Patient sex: M
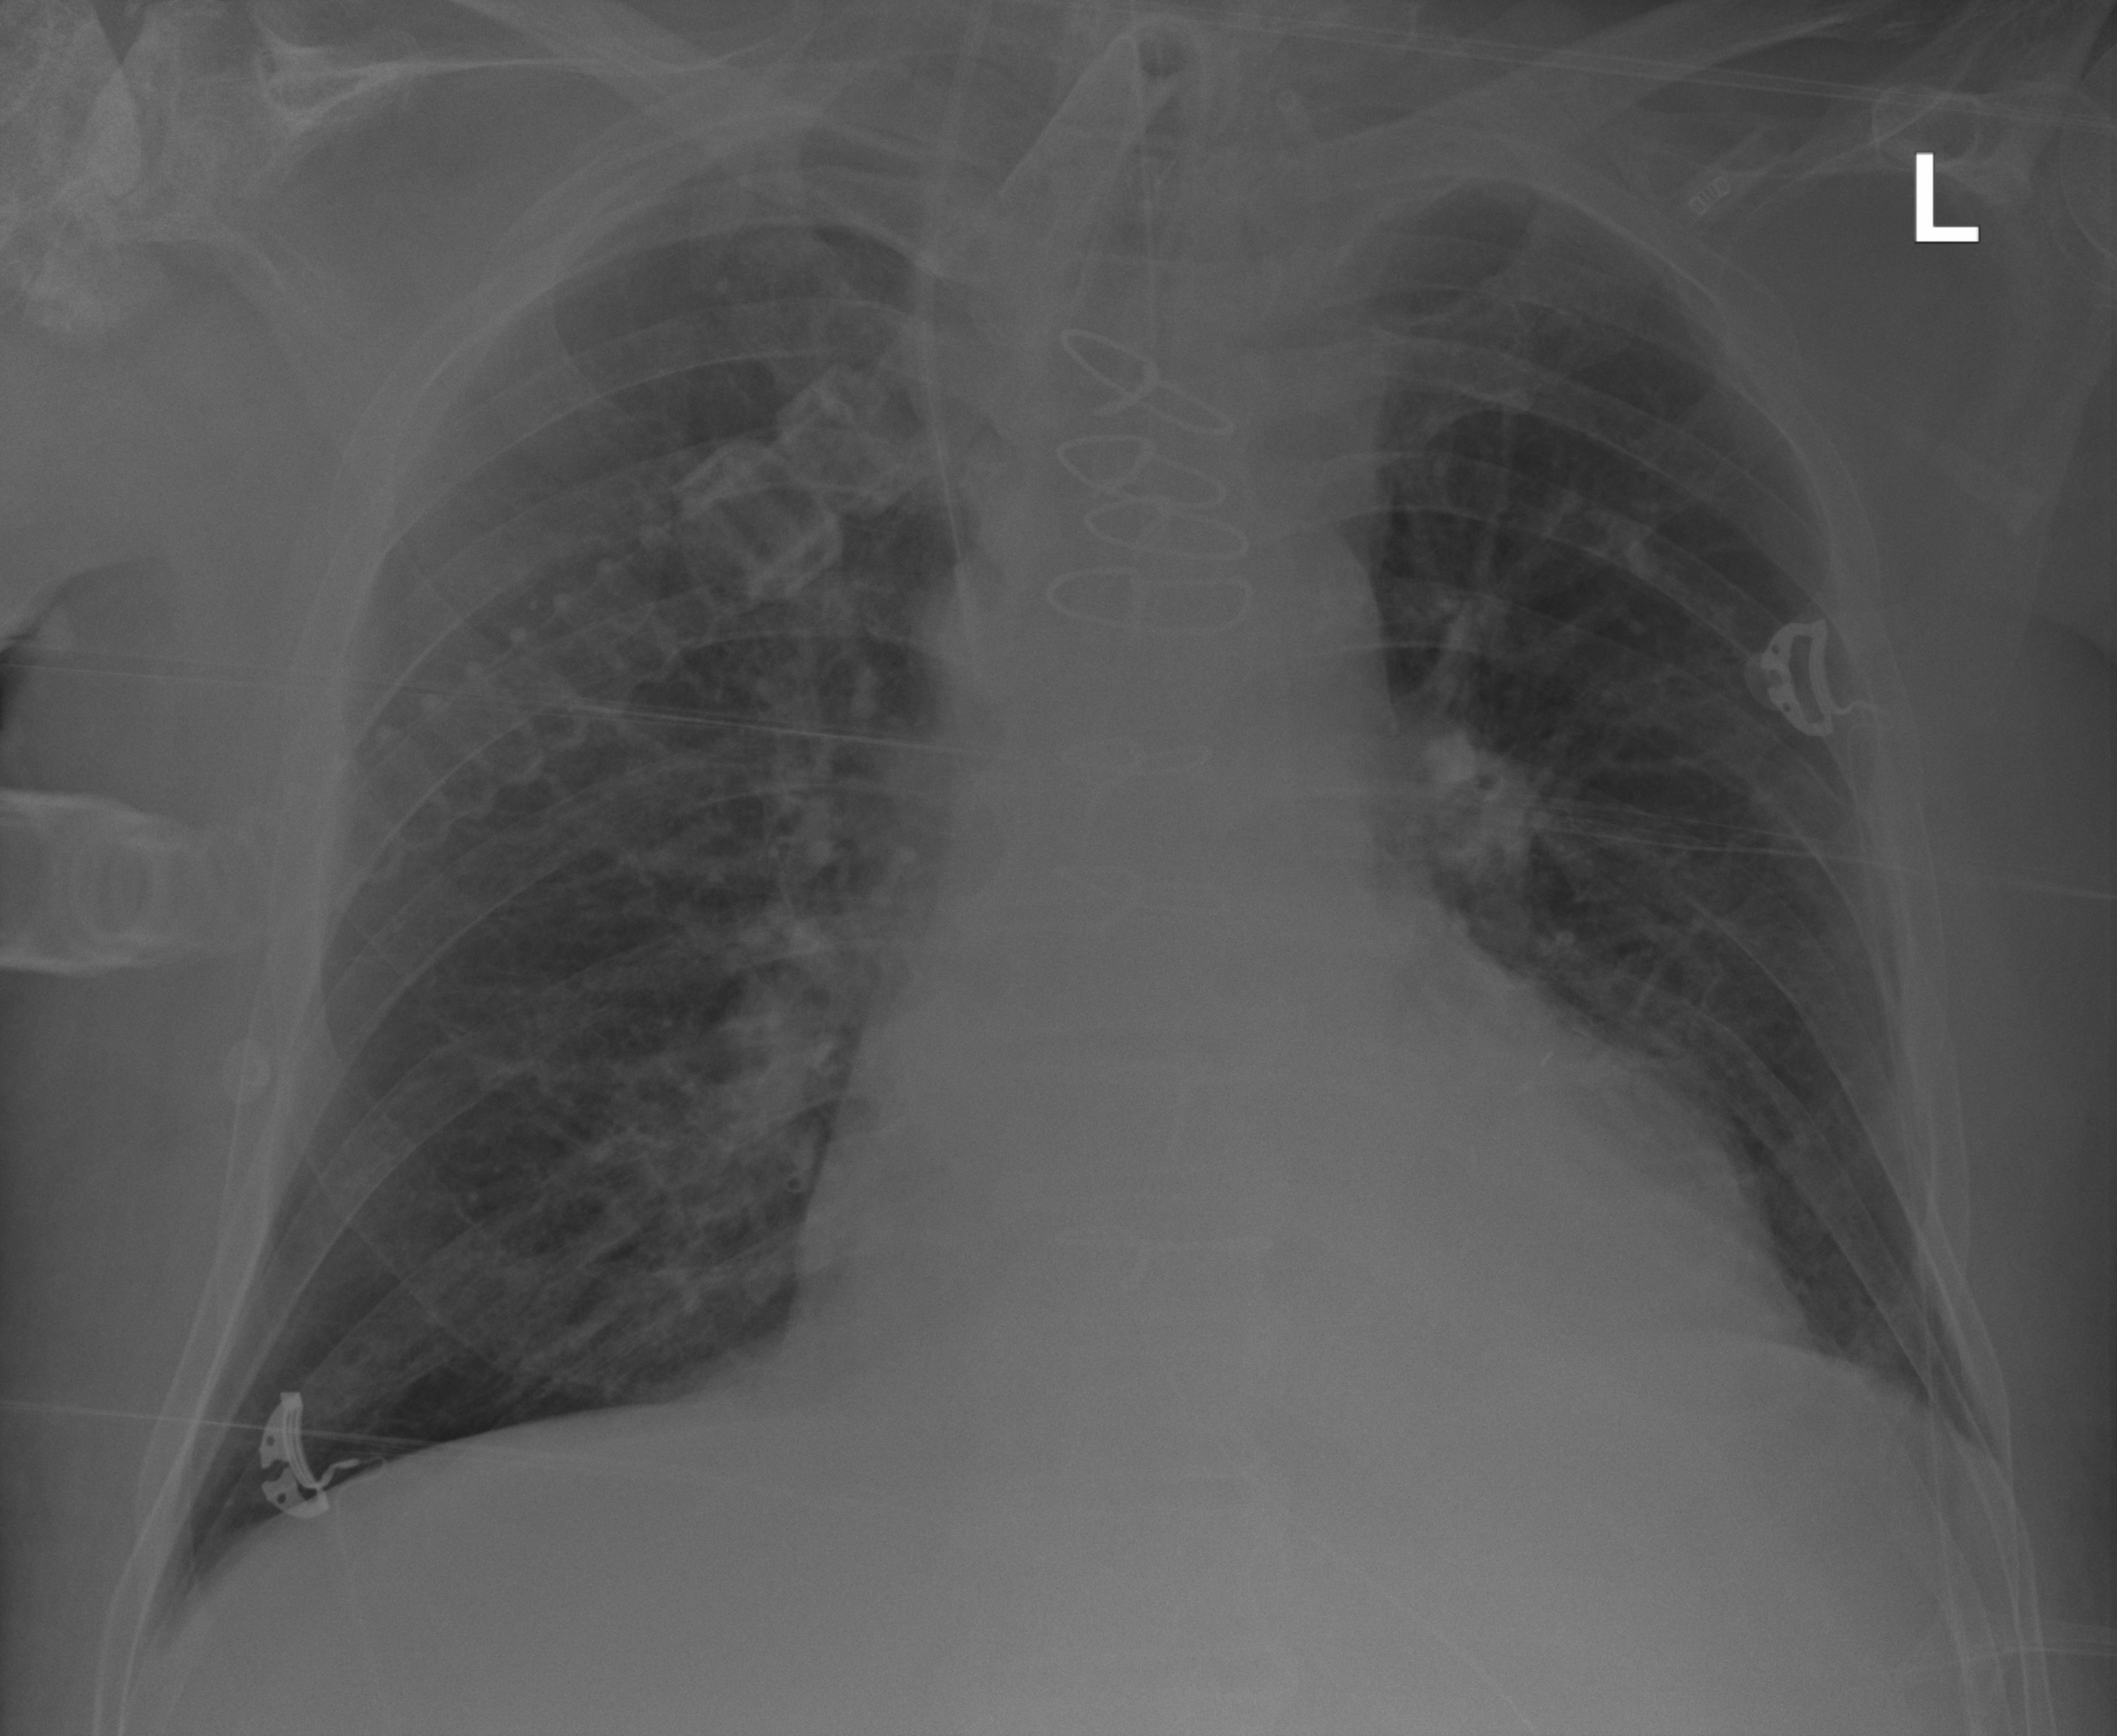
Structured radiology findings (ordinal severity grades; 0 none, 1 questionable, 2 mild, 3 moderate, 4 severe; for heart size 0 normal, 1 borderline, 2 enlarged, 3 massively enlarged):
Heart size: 0
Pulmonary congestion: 2
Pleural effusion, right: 0
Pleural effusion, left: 0
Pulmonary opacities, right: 1
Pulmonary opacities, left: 0
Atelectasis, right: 2
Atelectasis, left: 2